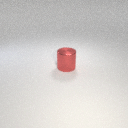
large red metal cylinder